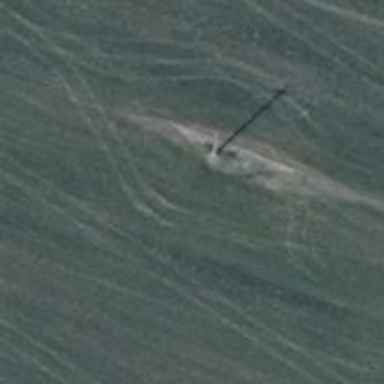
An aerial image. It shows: Power pole.